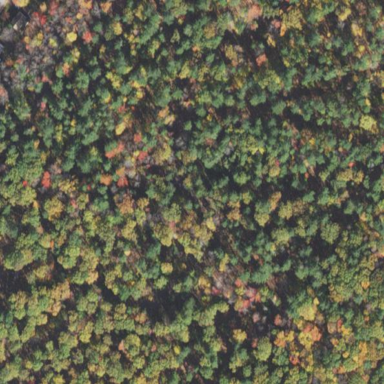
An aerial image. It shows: Tree Farm designated forest.